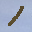
Label: 1